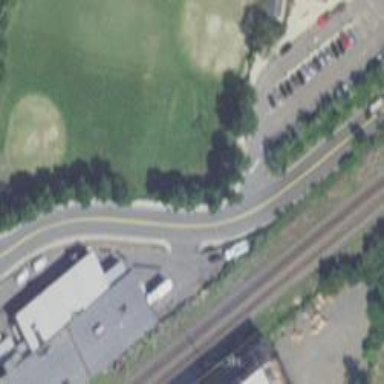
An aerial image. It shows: Unmarked crossing on footway.